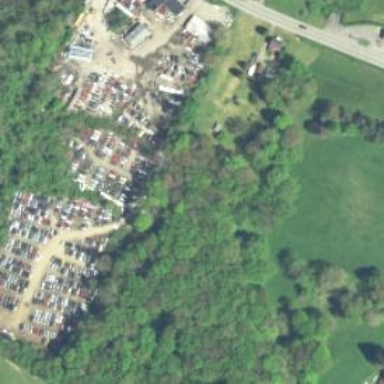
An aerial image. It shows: Scrap yard located in industrial area.